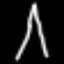
Label: The Eiffel Tower